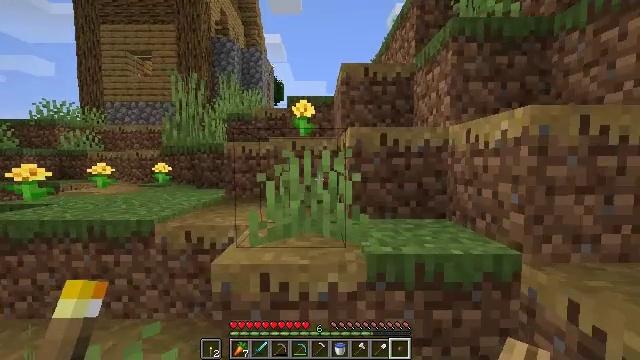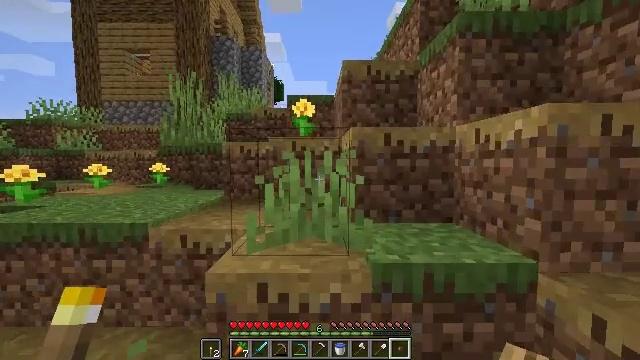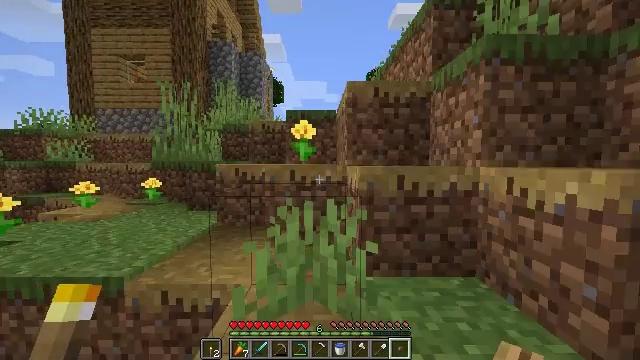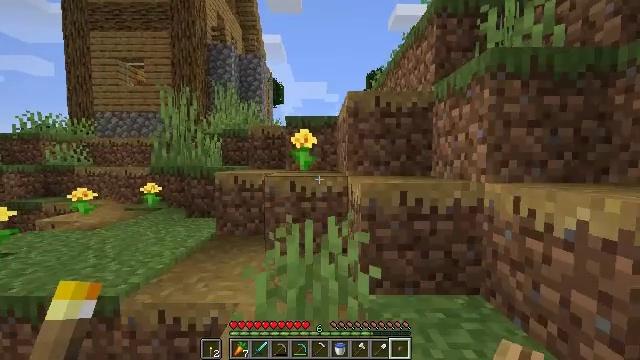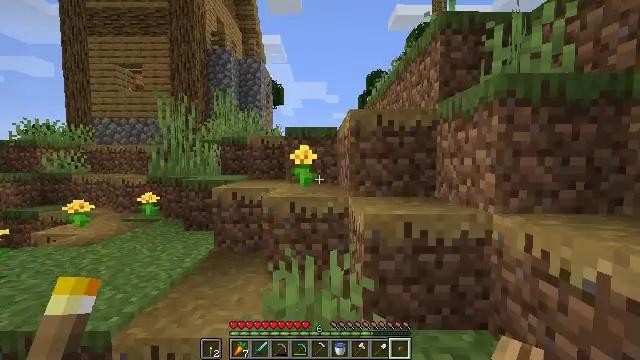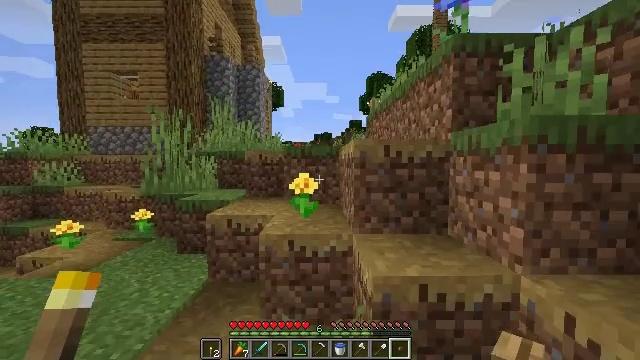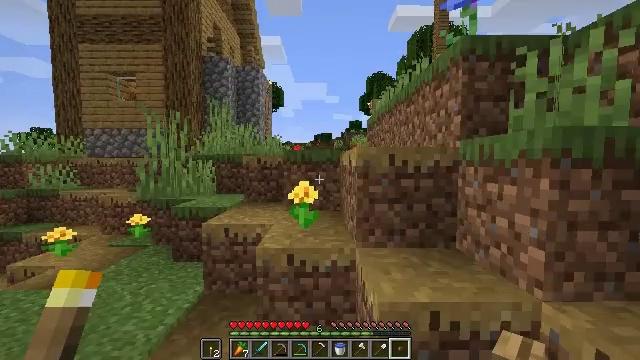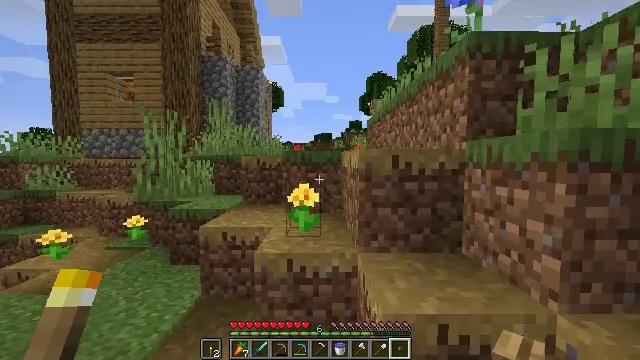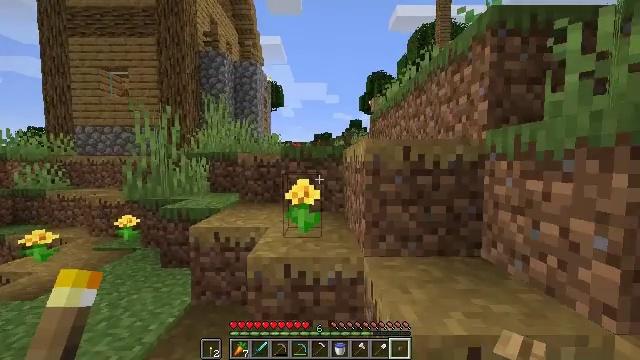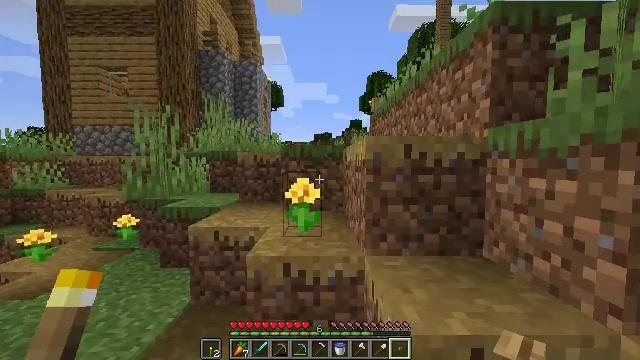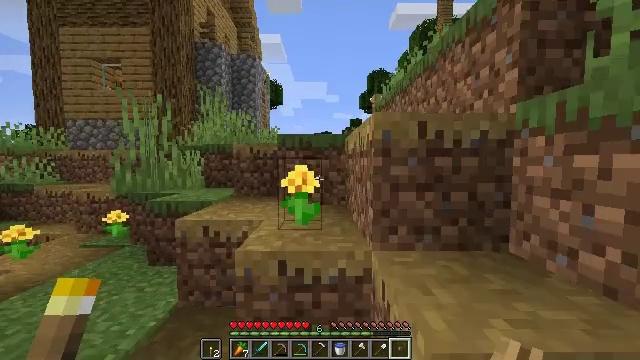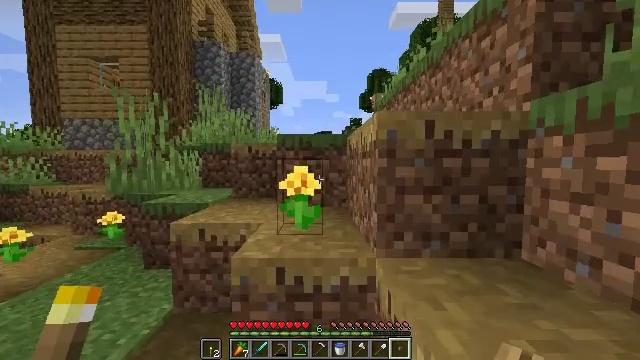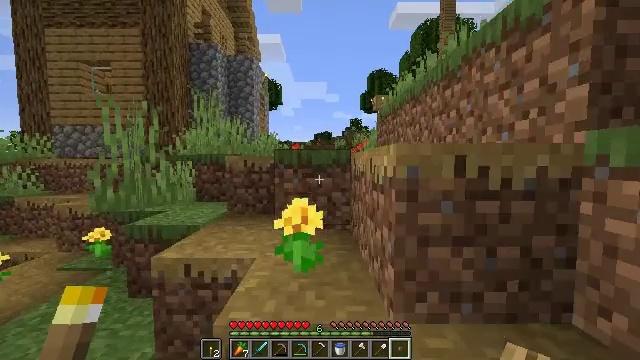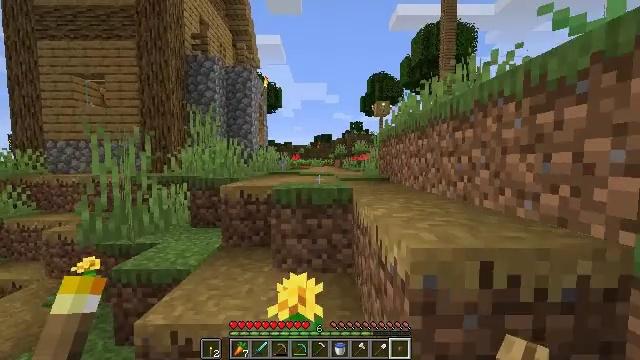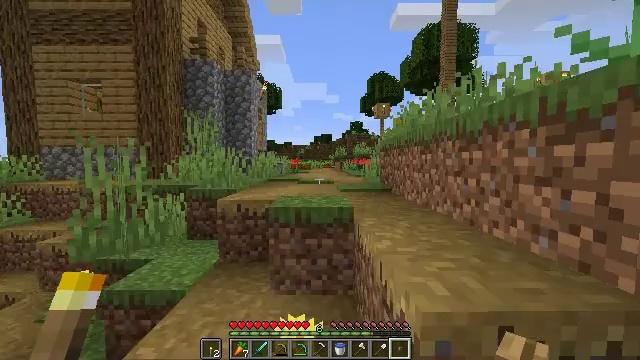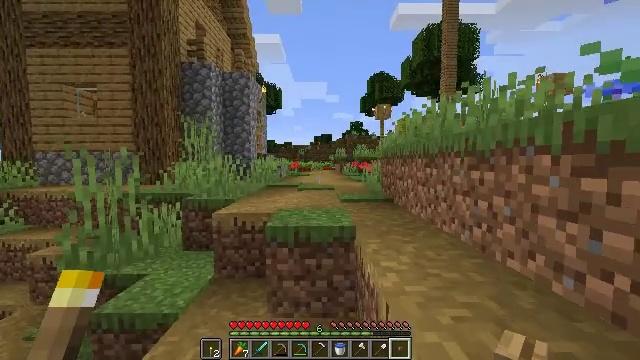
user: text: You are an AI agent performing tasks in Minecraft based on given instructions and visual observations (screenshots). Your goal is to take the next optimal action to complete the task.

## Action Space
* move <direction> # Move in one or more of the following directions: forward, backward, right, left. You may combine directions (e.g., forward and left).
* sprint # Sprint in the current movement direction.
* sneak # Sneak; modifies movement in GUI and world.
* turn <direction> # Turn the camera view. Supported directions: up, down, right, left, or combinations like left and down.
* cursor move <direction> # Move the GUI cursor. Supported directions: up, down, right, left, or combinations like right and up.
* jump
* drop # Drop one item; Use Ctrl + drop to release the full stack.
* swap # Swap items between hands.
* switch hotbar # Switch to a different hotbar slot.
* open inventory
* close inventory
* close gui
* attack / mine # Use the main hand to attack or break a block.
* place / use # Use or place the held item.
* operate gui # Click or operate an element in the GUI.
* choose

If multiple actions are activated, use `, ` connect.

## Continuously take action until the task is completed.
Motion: motion action
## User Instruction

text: Harvest the mature beetroots.
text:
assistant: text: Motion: move forward, jump
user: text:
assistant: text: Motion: move forward, jump
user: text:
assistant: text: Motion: move forward, jump
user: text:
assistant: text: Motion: move forward, jump
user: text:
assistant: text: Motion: move forward, jump
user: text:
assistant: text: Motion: move forward, jump
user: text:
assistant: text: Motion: move forward, jump
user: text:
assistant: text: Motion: move forward, jump
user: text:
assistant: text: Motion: move forward, jump
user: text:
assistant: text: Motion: move forward, jump
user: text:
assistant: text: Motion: move forward, jump
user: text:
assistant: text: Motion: move forward, jump
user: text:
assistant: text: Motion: move forward, jump
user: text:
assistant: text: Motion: move forward, jump
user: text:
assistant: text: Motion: move forward, jump
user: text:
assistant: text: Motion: move forward, jump
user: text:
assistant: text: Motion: move forward, jump
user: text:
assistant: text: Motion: move forward, jump
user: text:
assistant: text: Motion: move forward, jump
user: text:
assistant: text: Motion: move forward, jump
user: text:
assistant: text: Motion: move forward, jump
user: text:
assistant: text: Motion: move forward, jump
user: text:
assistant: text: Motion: move forward, jump
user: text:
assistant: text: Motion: move forward, jump
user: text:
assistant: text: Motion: move forward, jump
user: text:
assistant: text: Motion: move forward, turn right, jump
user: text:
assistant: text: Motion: move forward, turn right, jump
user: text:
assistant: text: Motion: move forward, turn right and down, jump
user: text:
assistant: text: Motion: move forward, turn right and down, jump
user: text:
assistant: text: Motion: move forward, turn right and down, jump